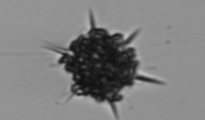
Label: Dictyocha